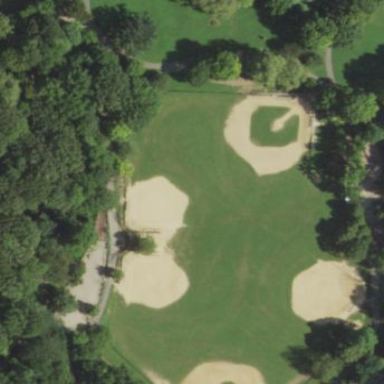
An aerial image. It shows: Baseball pitch for leisure land.